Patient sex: F
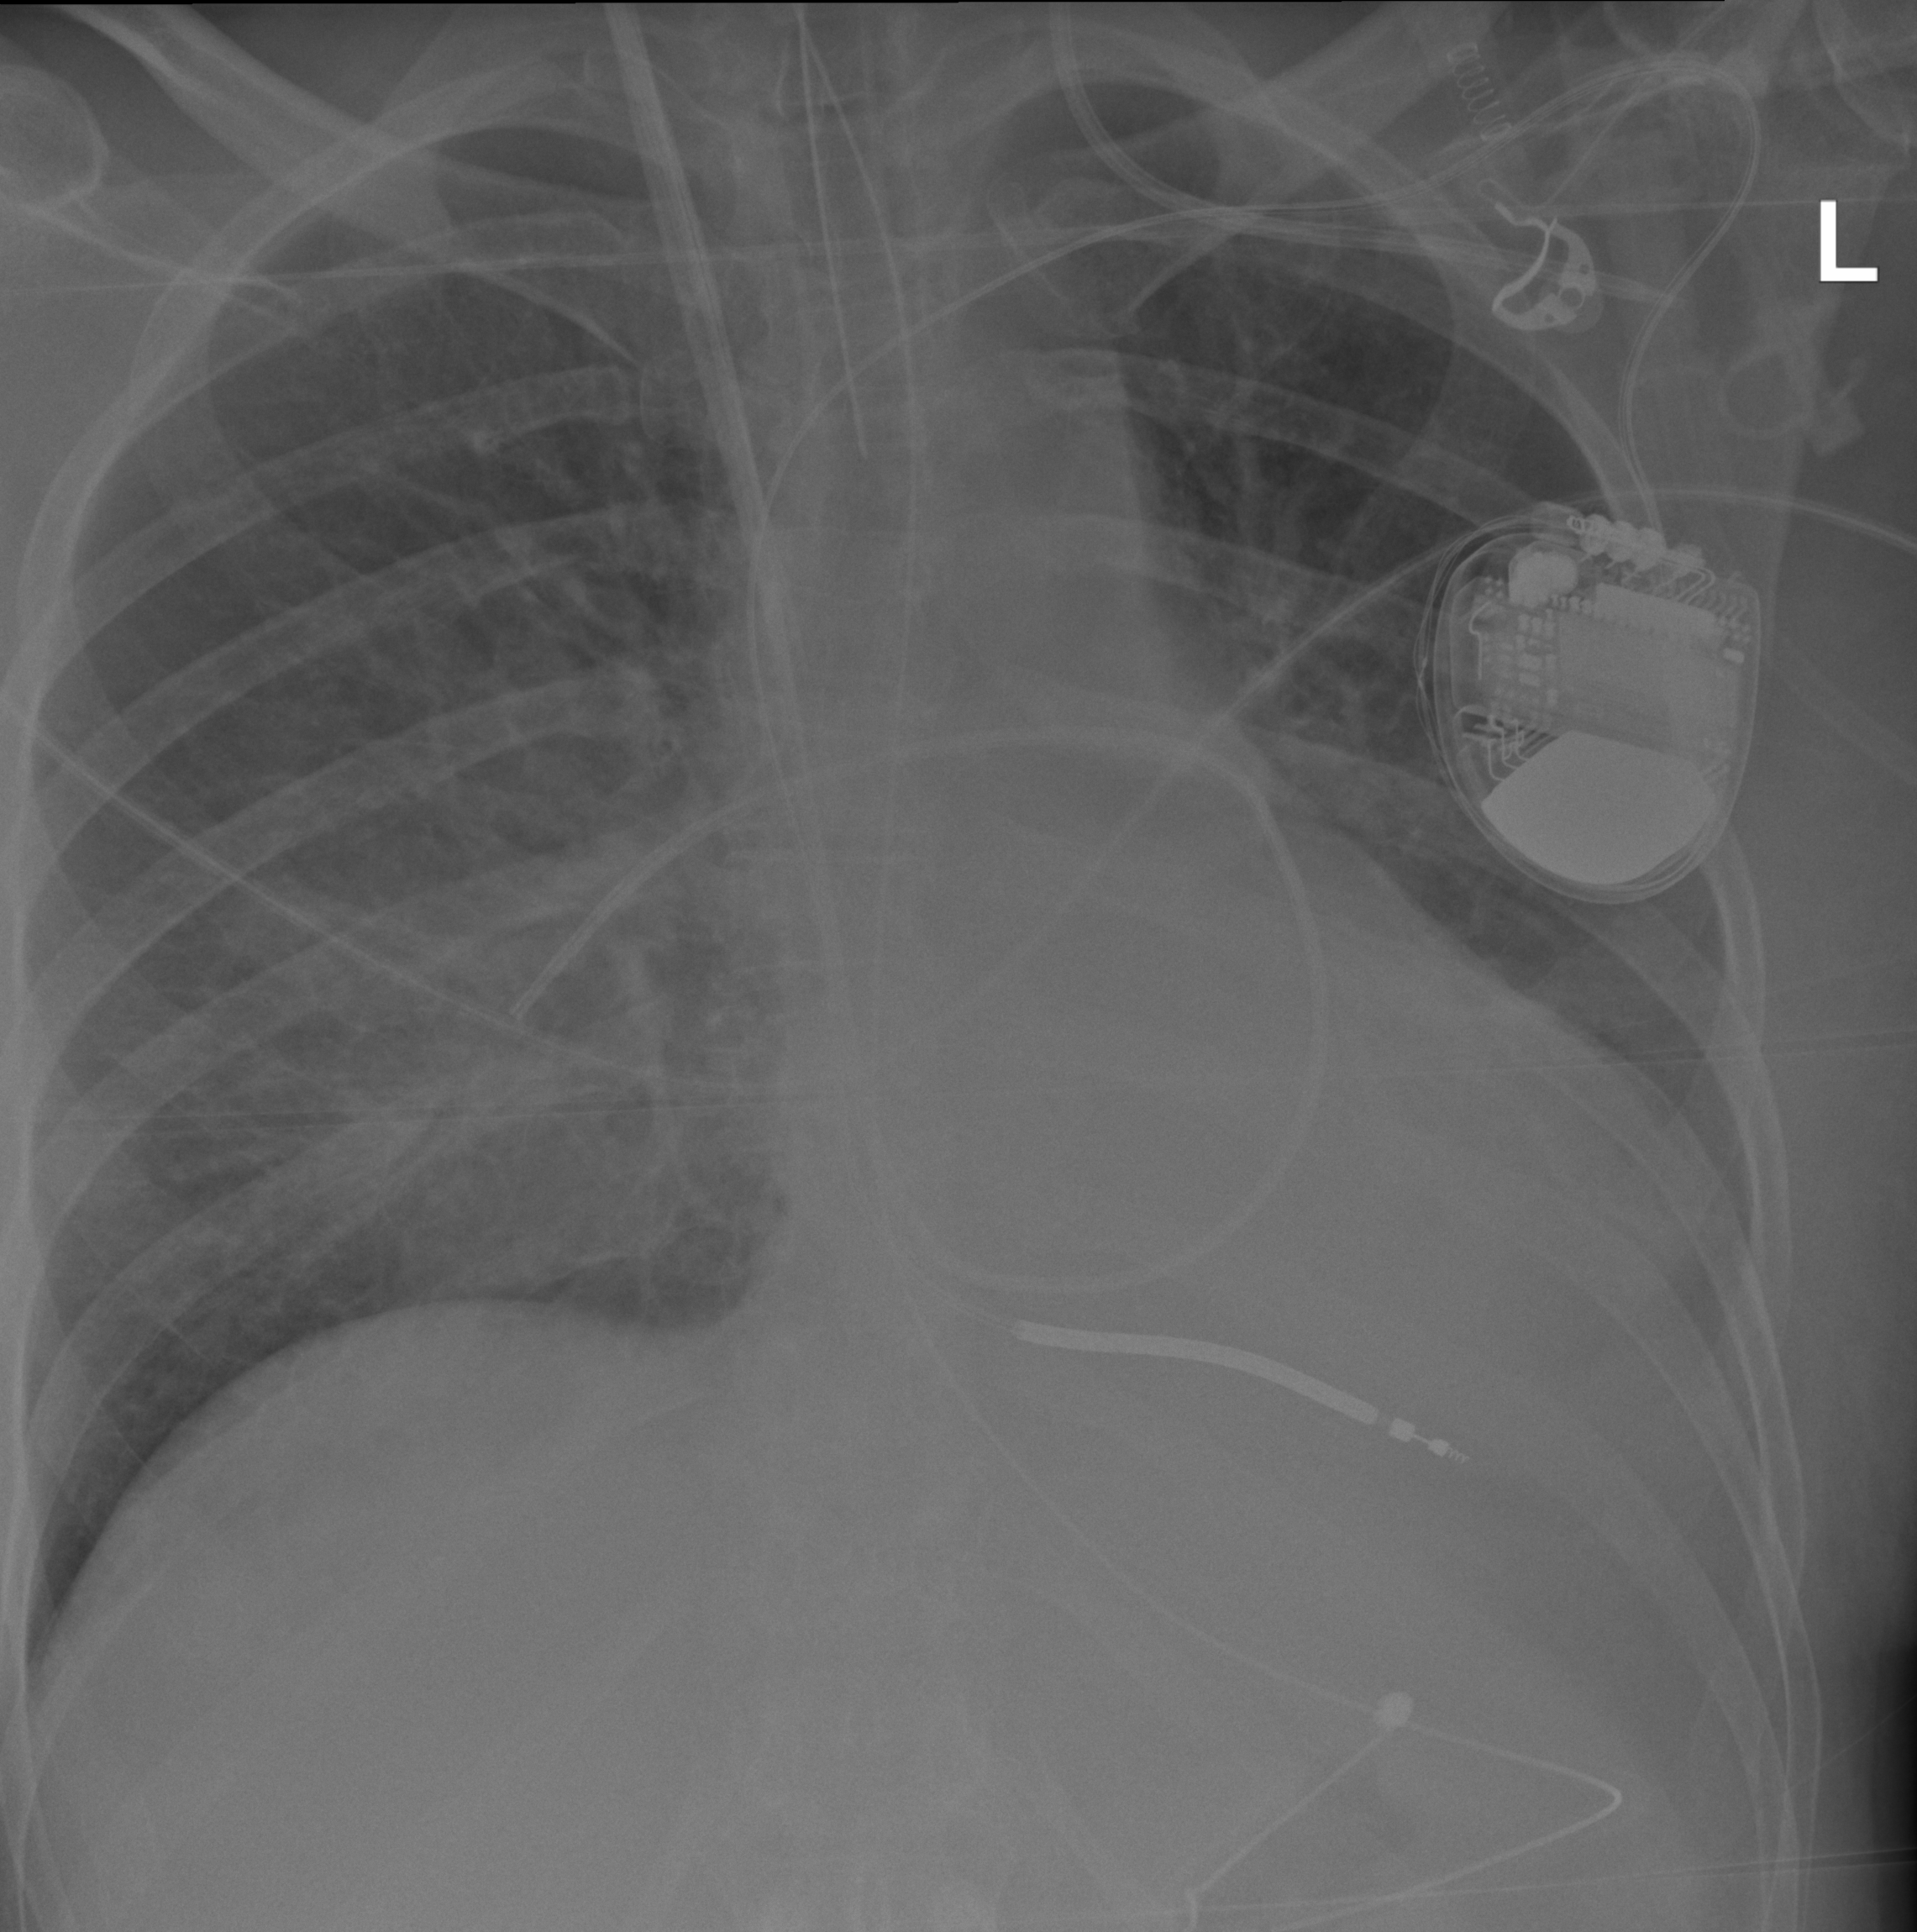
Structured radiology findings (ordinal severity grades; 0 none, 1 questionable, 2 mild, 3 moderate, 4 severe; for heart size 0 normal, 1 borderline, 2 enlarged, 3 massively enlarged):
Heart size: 1
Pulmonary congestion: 2
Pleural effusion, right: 0
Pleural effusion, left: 2
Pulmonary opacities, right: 3
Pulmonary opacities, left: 2
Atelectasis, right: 2
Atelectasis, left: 2